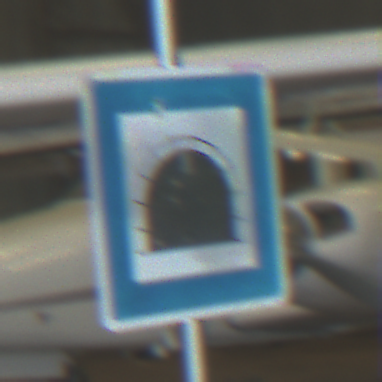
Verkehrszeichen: Tunnel
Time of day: Midday
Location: Indoor (Urban)
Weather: NotSpecified
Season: NotSpecified
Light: Natural